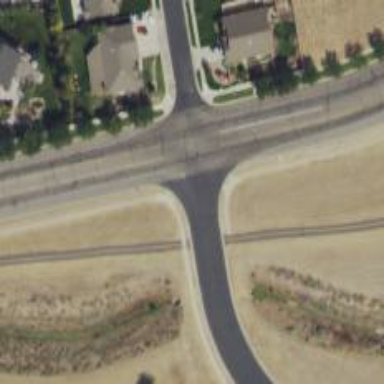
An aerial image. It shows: Unmarked crossing on the road.